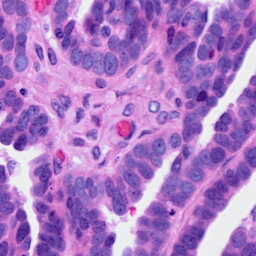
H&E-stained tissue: Ovarian